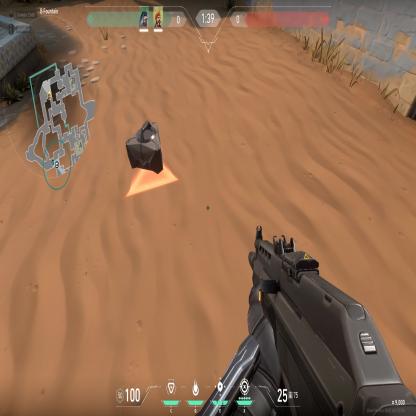
Label: dropped spike